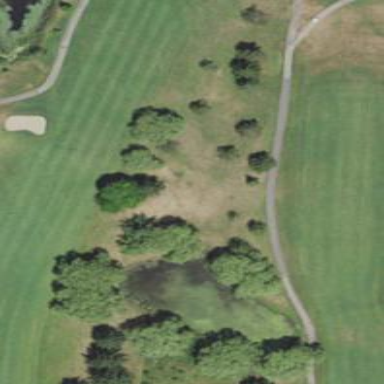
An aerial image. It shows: Golf fairway surrounded by grass.